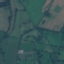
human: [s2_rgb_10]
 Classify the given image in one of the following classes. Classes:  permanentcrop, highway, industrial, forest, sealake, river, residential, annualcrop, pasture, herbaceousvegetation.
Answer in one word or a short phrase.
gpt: Pasture